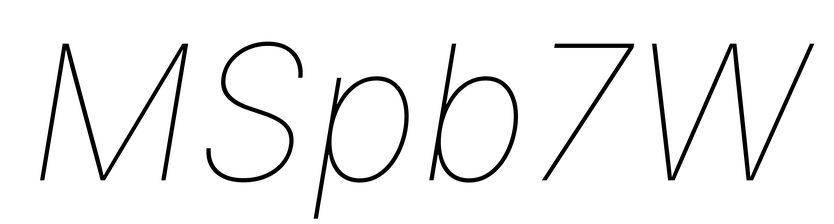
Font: Inter-Italic_Thin_Italic